Question: In my nuxt.config.js I added this:
'''
module.exports = {
head: {
css: [
'bulma/css/bulma.css',
"HTML_design/libs/fancybox/jquery.fancybox.css",
"HTML_design/libs/owl-carousel/assets/owl.carousel.css",
"HTML_design/style.css",
{src: "~/assets/css/style.css", lang: 'css'}
]
}
};
'''
I've used several methods of connection, but none has helped.
In my 'package.json':
'''
{
"name": "mynuxt",
"version": "1.0.0",
"description": "",
"main": "index.js",
"scripts": {
"dev": "nuxt",
"test": "echo "Error: no test specified" && exit 1"
},
"author": "",
"license": "ISC",
"dependencies": {
"axios": "^0.16.2",
"bulma": "^0.5.1",
"nuxt": "^1.0.0-rc4",
"vue-style-loader": "^3.0.1"
}
}
'''
But in the console in my browser, I can not see the connected 'css' files. What do I do?

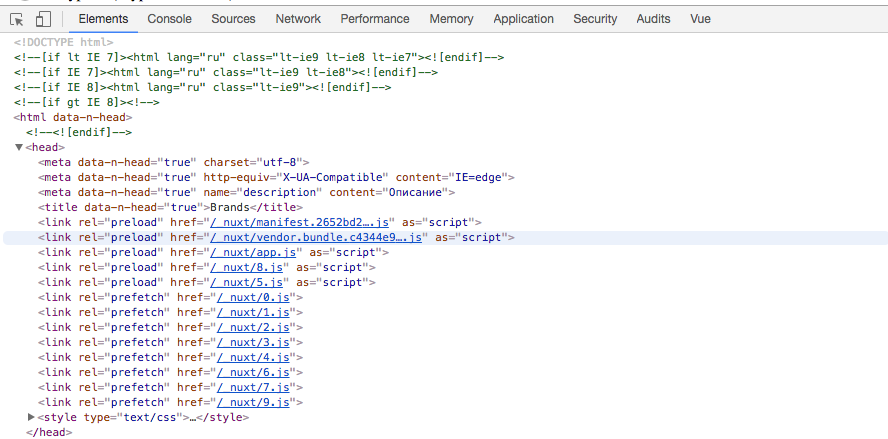
Answer: Because your configuration is wrong. Check the example below:
'''
module.exports = {
head: {
// NOT here
},
css: [
'bulma/css/bulma.css',
'~/assets/css/style.css'
]
}
'''